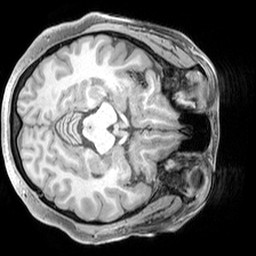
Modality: T1w
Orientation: axial
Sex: female
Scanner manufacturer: siemens
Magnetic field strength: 3 T
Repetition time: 2.3 s
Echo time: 0.00226 s